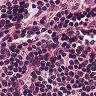
Metastatic tissue present: no